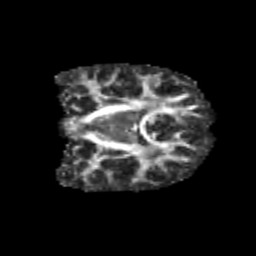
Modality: FA
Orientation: coronal
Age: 10
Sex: female
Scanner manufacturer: siemens
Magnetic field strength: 3 T
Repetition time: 3.8 s
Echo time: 0.07 s